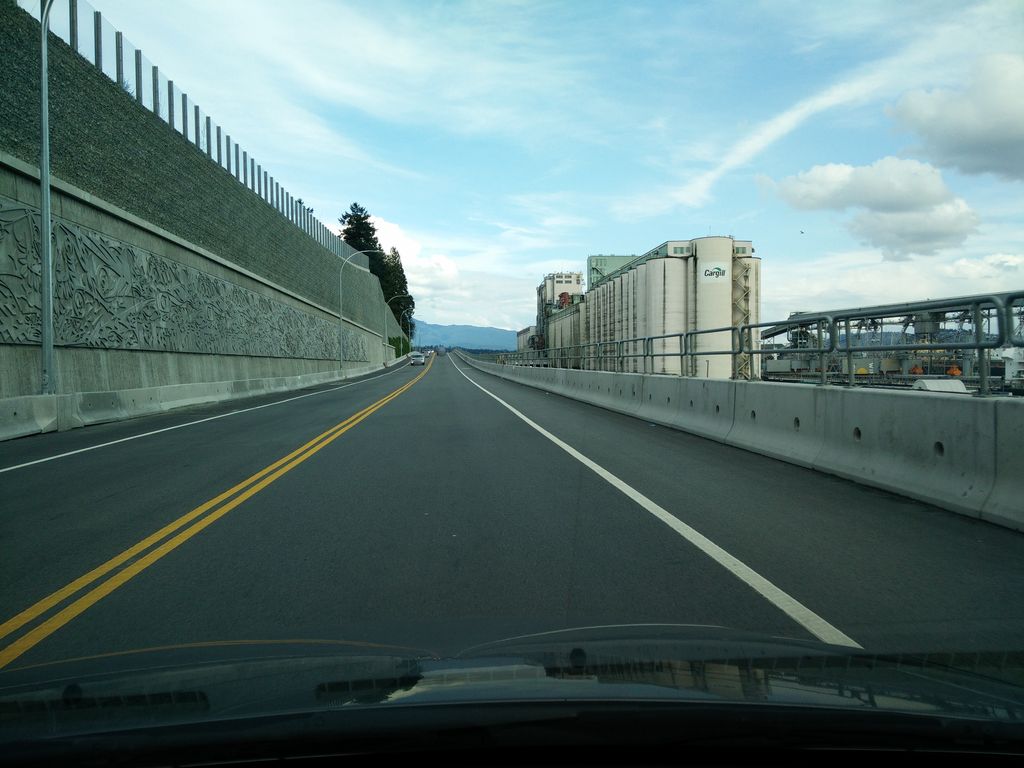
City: vancouver